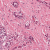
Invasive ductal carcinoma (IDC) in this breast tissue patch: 1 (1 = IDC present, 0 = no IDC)